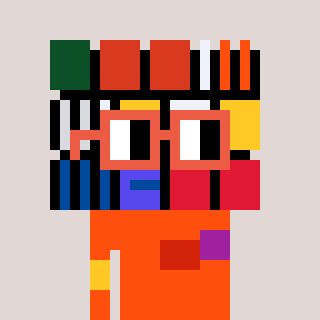
a pixel art character with square orange glasses, a abstract-shaped head and a orange-colored body on a warm background